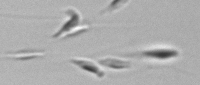
Label: Dinobryon